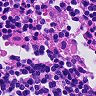
Metastatic tissue present: no